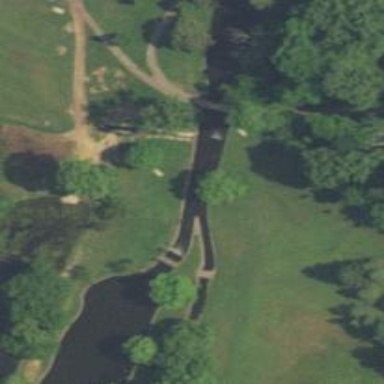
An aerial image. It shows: Disc golf tee area.